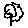
Label: flower